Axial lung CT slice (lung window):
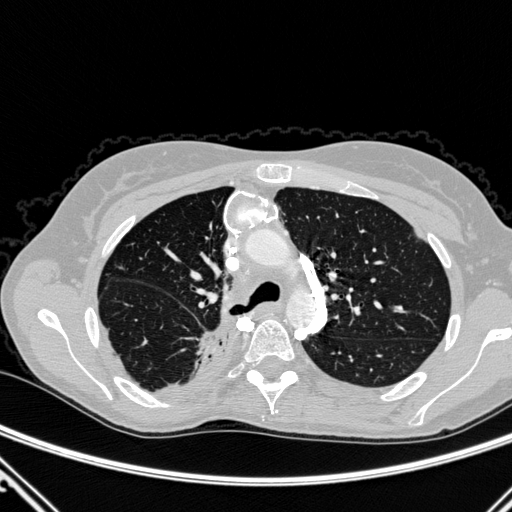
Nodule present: no